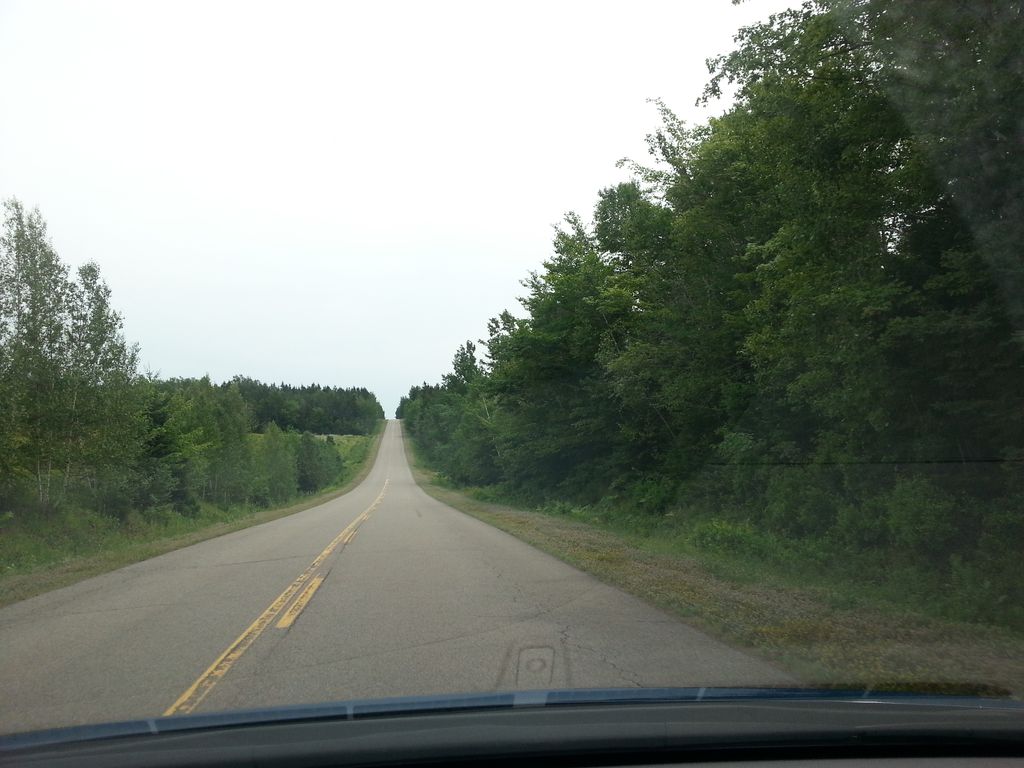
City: charlottetown